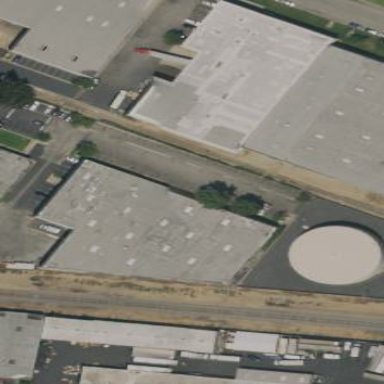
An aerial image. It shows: Warehouse building.